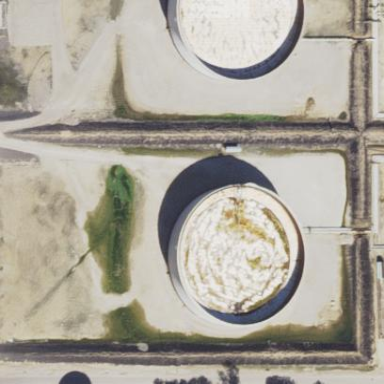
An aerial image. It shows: Storage tank which is man-made and housed in building.